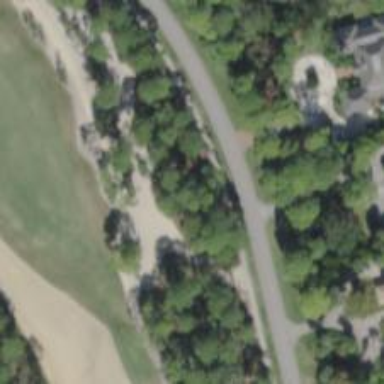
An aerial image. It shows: Golf bunker filled with natural sand.